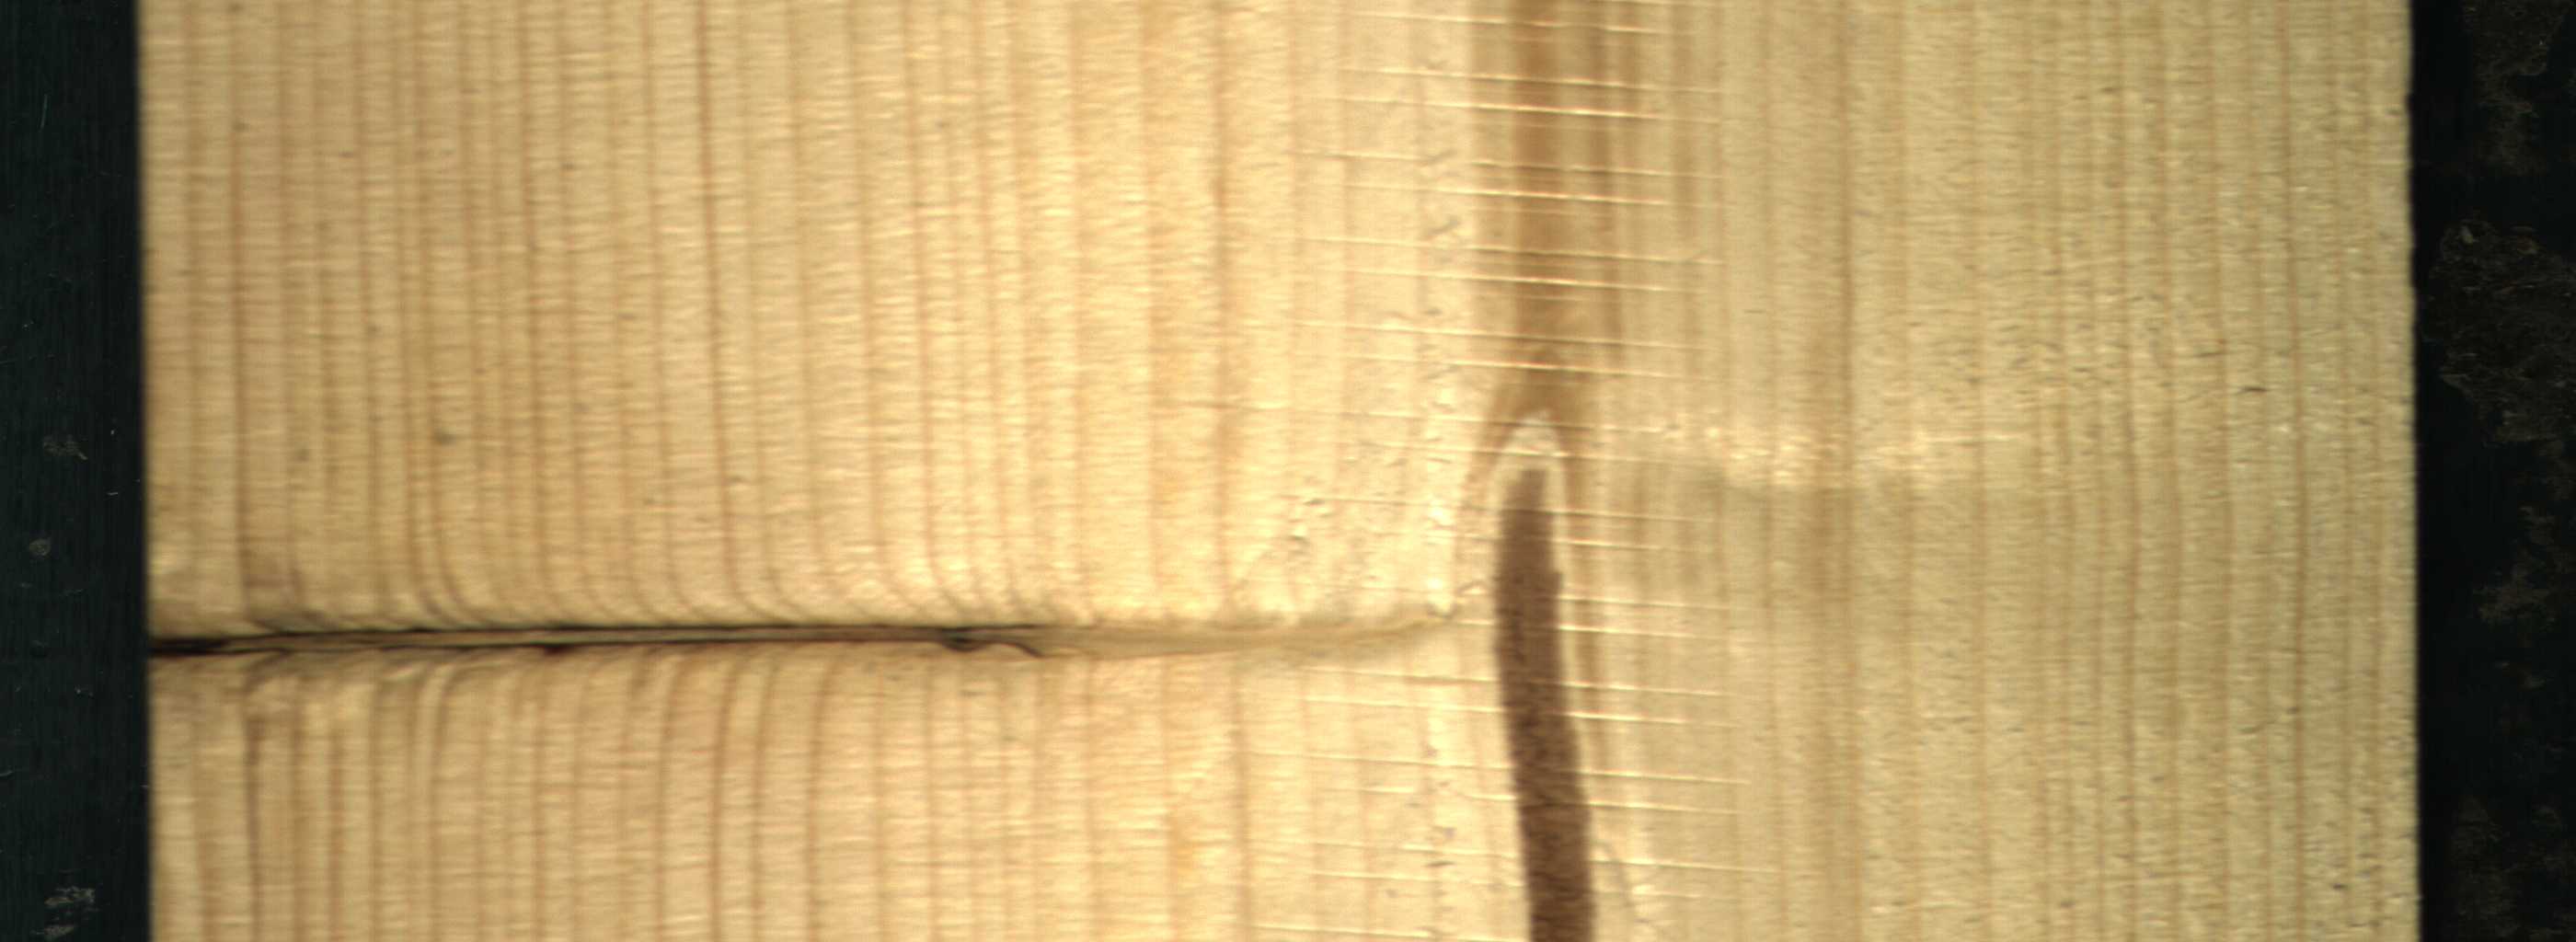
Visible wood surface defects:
Marrow
Dead_Knot